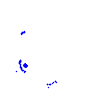
Particle: kaon